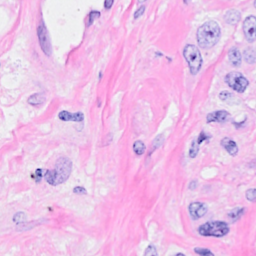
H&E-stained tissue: Breast